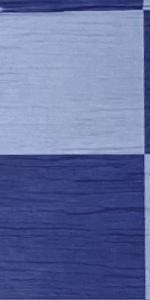
Label: Empty